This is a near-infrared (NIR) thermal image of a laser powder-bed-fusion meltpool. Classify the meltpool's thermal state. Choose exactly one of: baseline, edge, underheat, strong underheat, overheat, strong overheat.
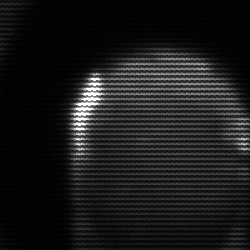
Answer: edge